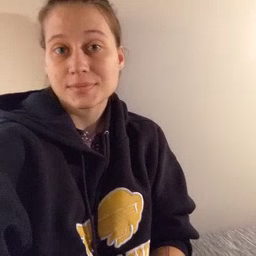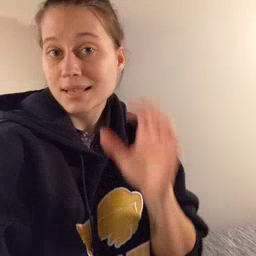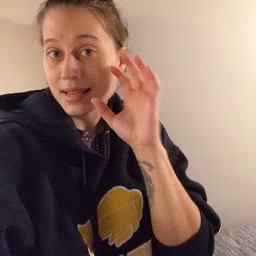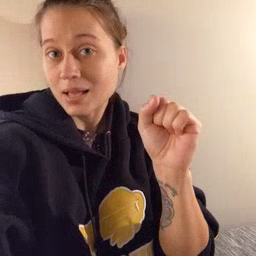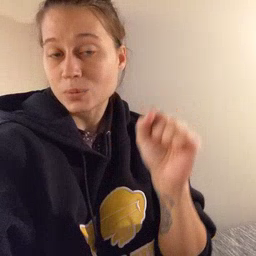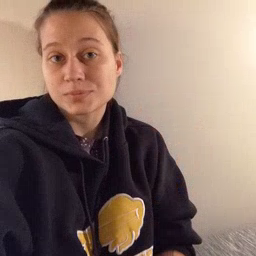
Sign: loud